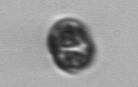
Label: Dinophyceae